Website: macys
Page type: store-pickup
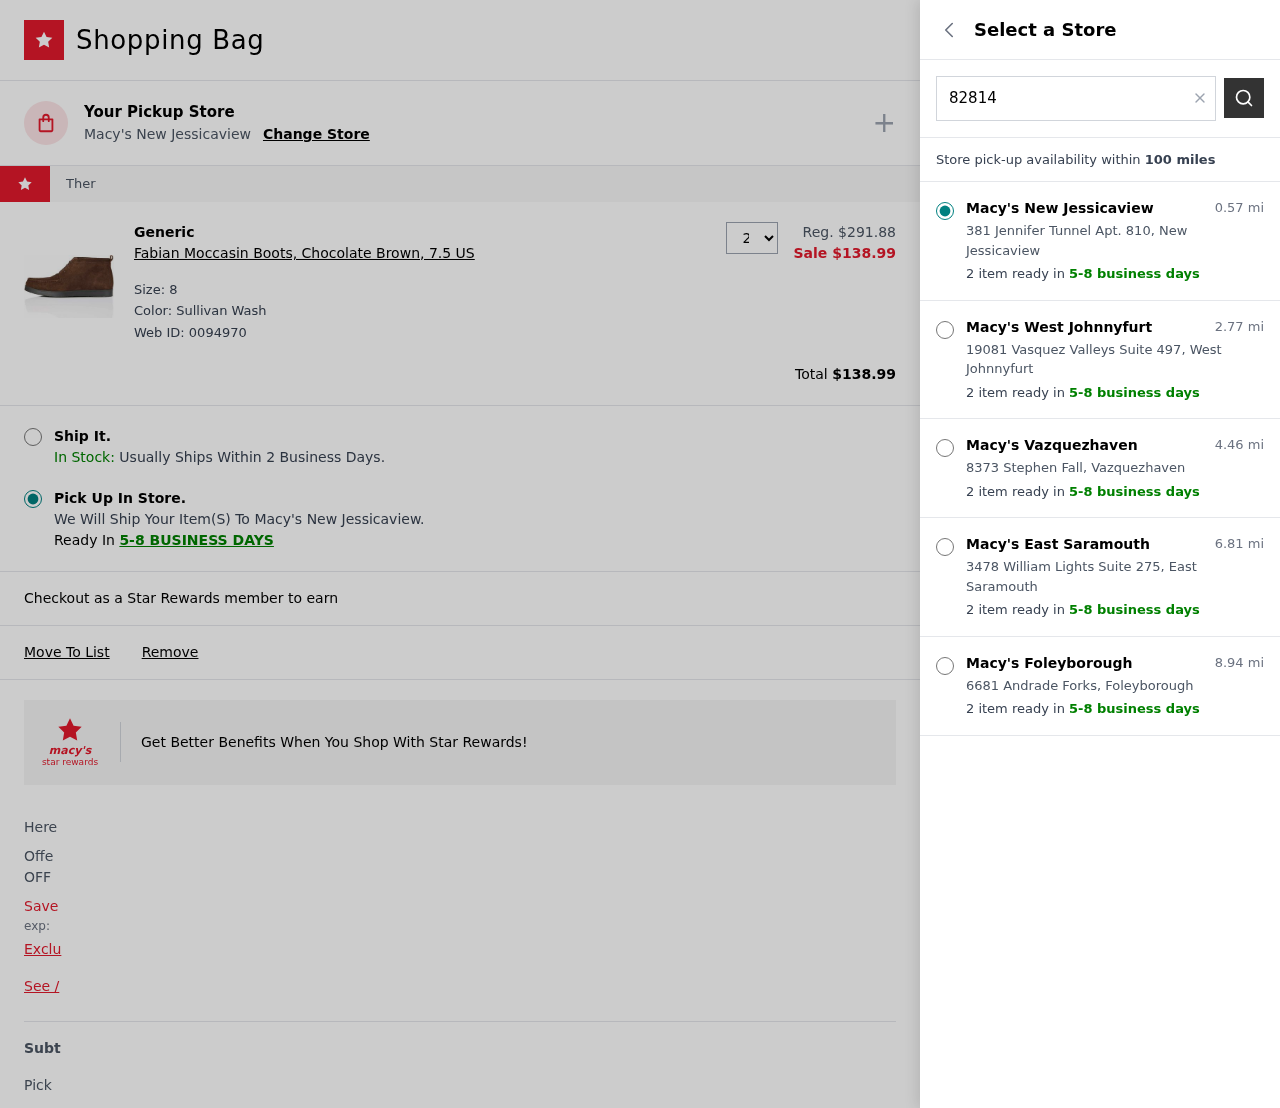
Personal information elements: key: PII_LOCATION1_CITY
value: New Jessicaview
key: PII_LOCATION1_STREET
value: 381 Jennifer Tunnel Apt. 810
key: PII_LOCATION2_CITY
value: West Johnnyfurt
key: PII_LOCATION2_STREET
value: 19081 Vasquez Valleys Suite 497
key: PII_LOCATION3_CITY
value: Vazquezhaven
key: PII_LOCATION3_STREET
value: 8373 Stephen Fall
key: PII_LOCATION4_CITY
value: East Saramouth
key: PII_LOCATION4_STREET
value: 3478 William Lights Suite 275
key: PII_LOCATION5_CITY
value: Foleyborough
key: PII_LOCATION5_STREET
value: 6681 Andrade Forks
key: PII_POSTCODE
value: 82814
Product elements: key: PRODUCT1_BRAND
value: Generic
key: PRODUCT1_NAME
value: Fabian Moccasin Boots, Chocolate Brown, 7.5 US
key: PRODUCT1_PRICE
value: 138.99
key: PRODUCT1_QUANTITY
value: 2
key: PRODUCT1_ORIGINAL_PRICE
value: $291.88
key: PRODUCT1_WEB_ID
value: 0094970
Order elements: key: ORDER_TOTAL
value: $138.99
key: ORDER_DELIVERY_DATE
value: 5-8 business days
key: ORDER_DELIVERY_DATE
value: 5-8 BUSINESS DAYS
Search elements: key: SEARCH_LOCATION
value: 82814